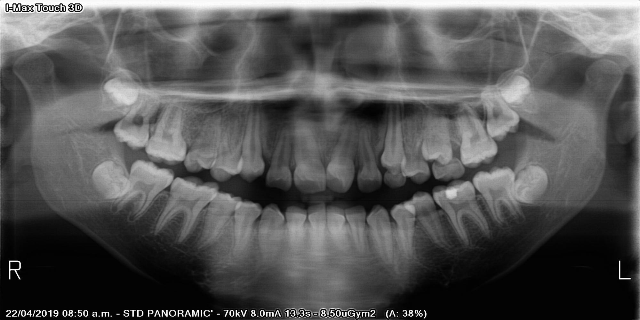
adult